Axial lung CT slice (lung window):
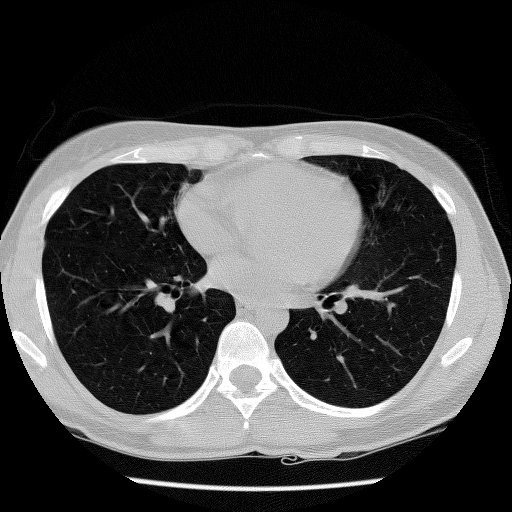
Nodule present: no